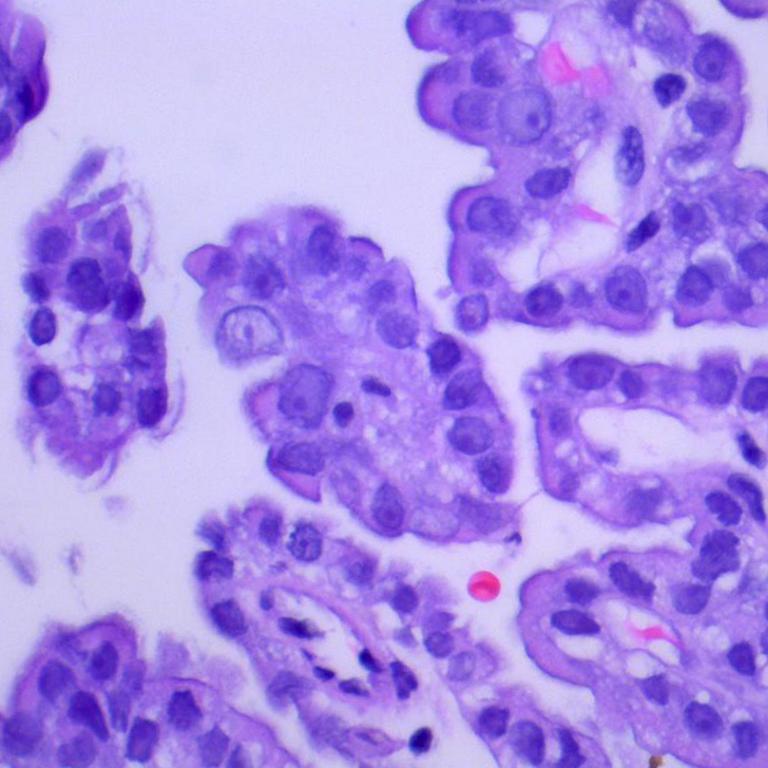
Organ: lung
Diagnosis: adenocarcinomas